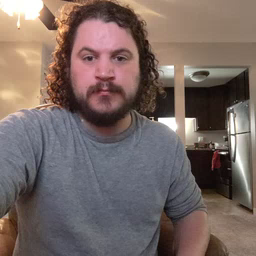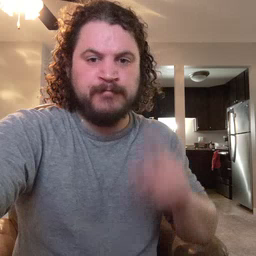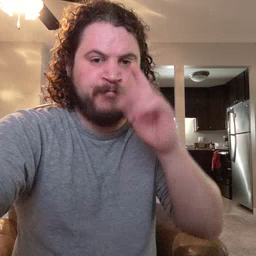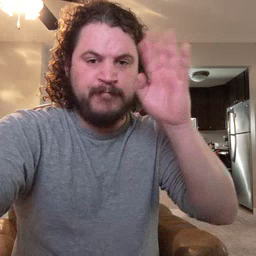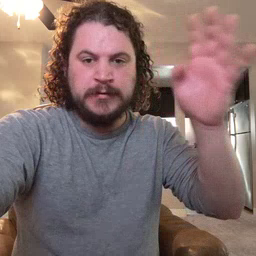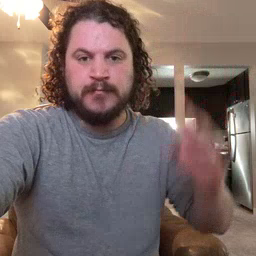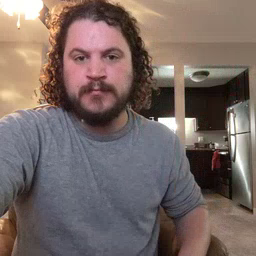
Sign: pretend